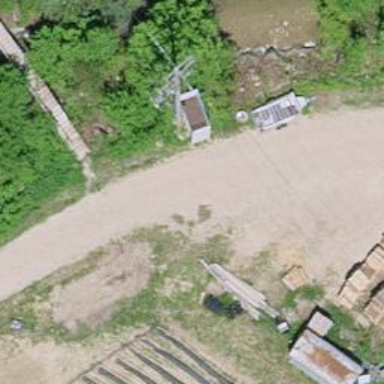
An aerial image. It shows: Power line in the image.